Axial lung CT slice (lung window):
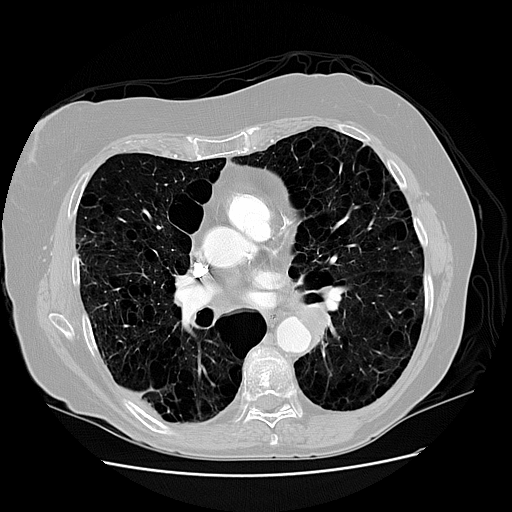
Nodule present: yes
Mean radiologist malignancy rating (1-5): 2